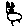
Label: cat